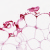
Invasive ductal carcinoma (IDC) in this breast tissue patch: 0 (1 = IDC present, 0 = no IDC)